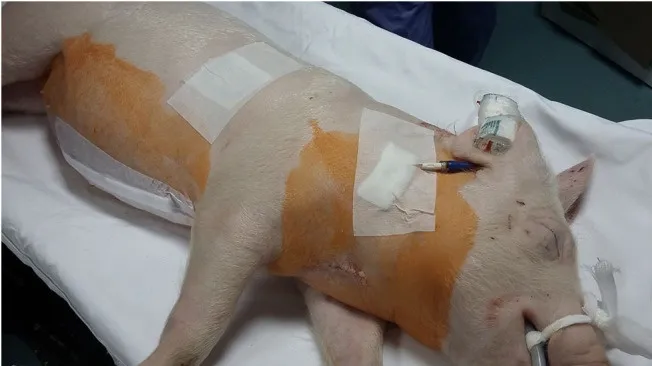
The pig at the end of the procedure. The FTP 75 mug/h was covered with a surgical adhesive dressing. It was planned to be left in situ until the end of experiment at Day 8, but it had become dislodged and was presumably ingested at the most 4 h before the signs of intoxication were observed on Day 5. FTP, fentanyl transdermal patch.
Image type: medical_photograph (skin_photograph)